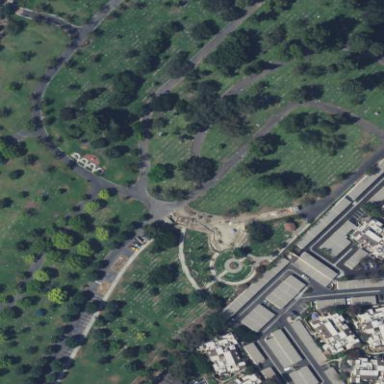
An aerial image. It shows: Grave yard.